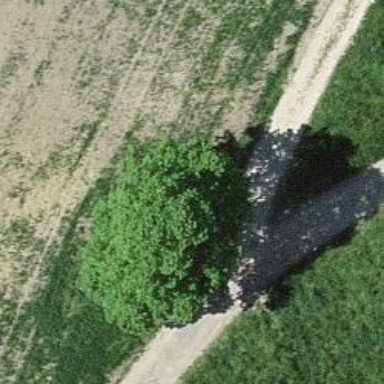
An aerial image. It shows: Natural landmark tree.